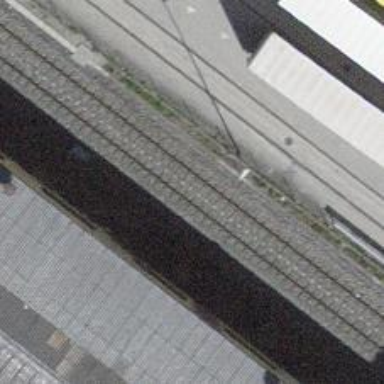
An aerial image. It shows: Single railway track with electrified contact line.